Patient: sex M, age 45
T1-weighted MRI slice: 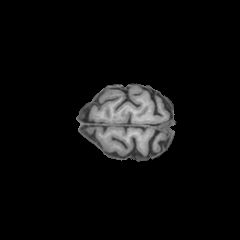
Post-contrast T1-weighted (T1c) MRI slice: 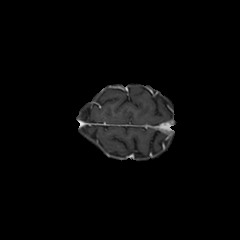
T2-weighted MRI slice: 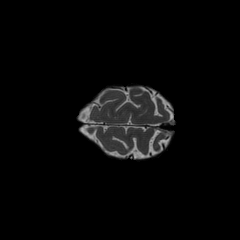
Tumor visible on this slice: no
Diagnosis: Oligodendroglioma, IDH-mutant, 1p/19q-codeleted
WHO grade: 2